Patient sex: F
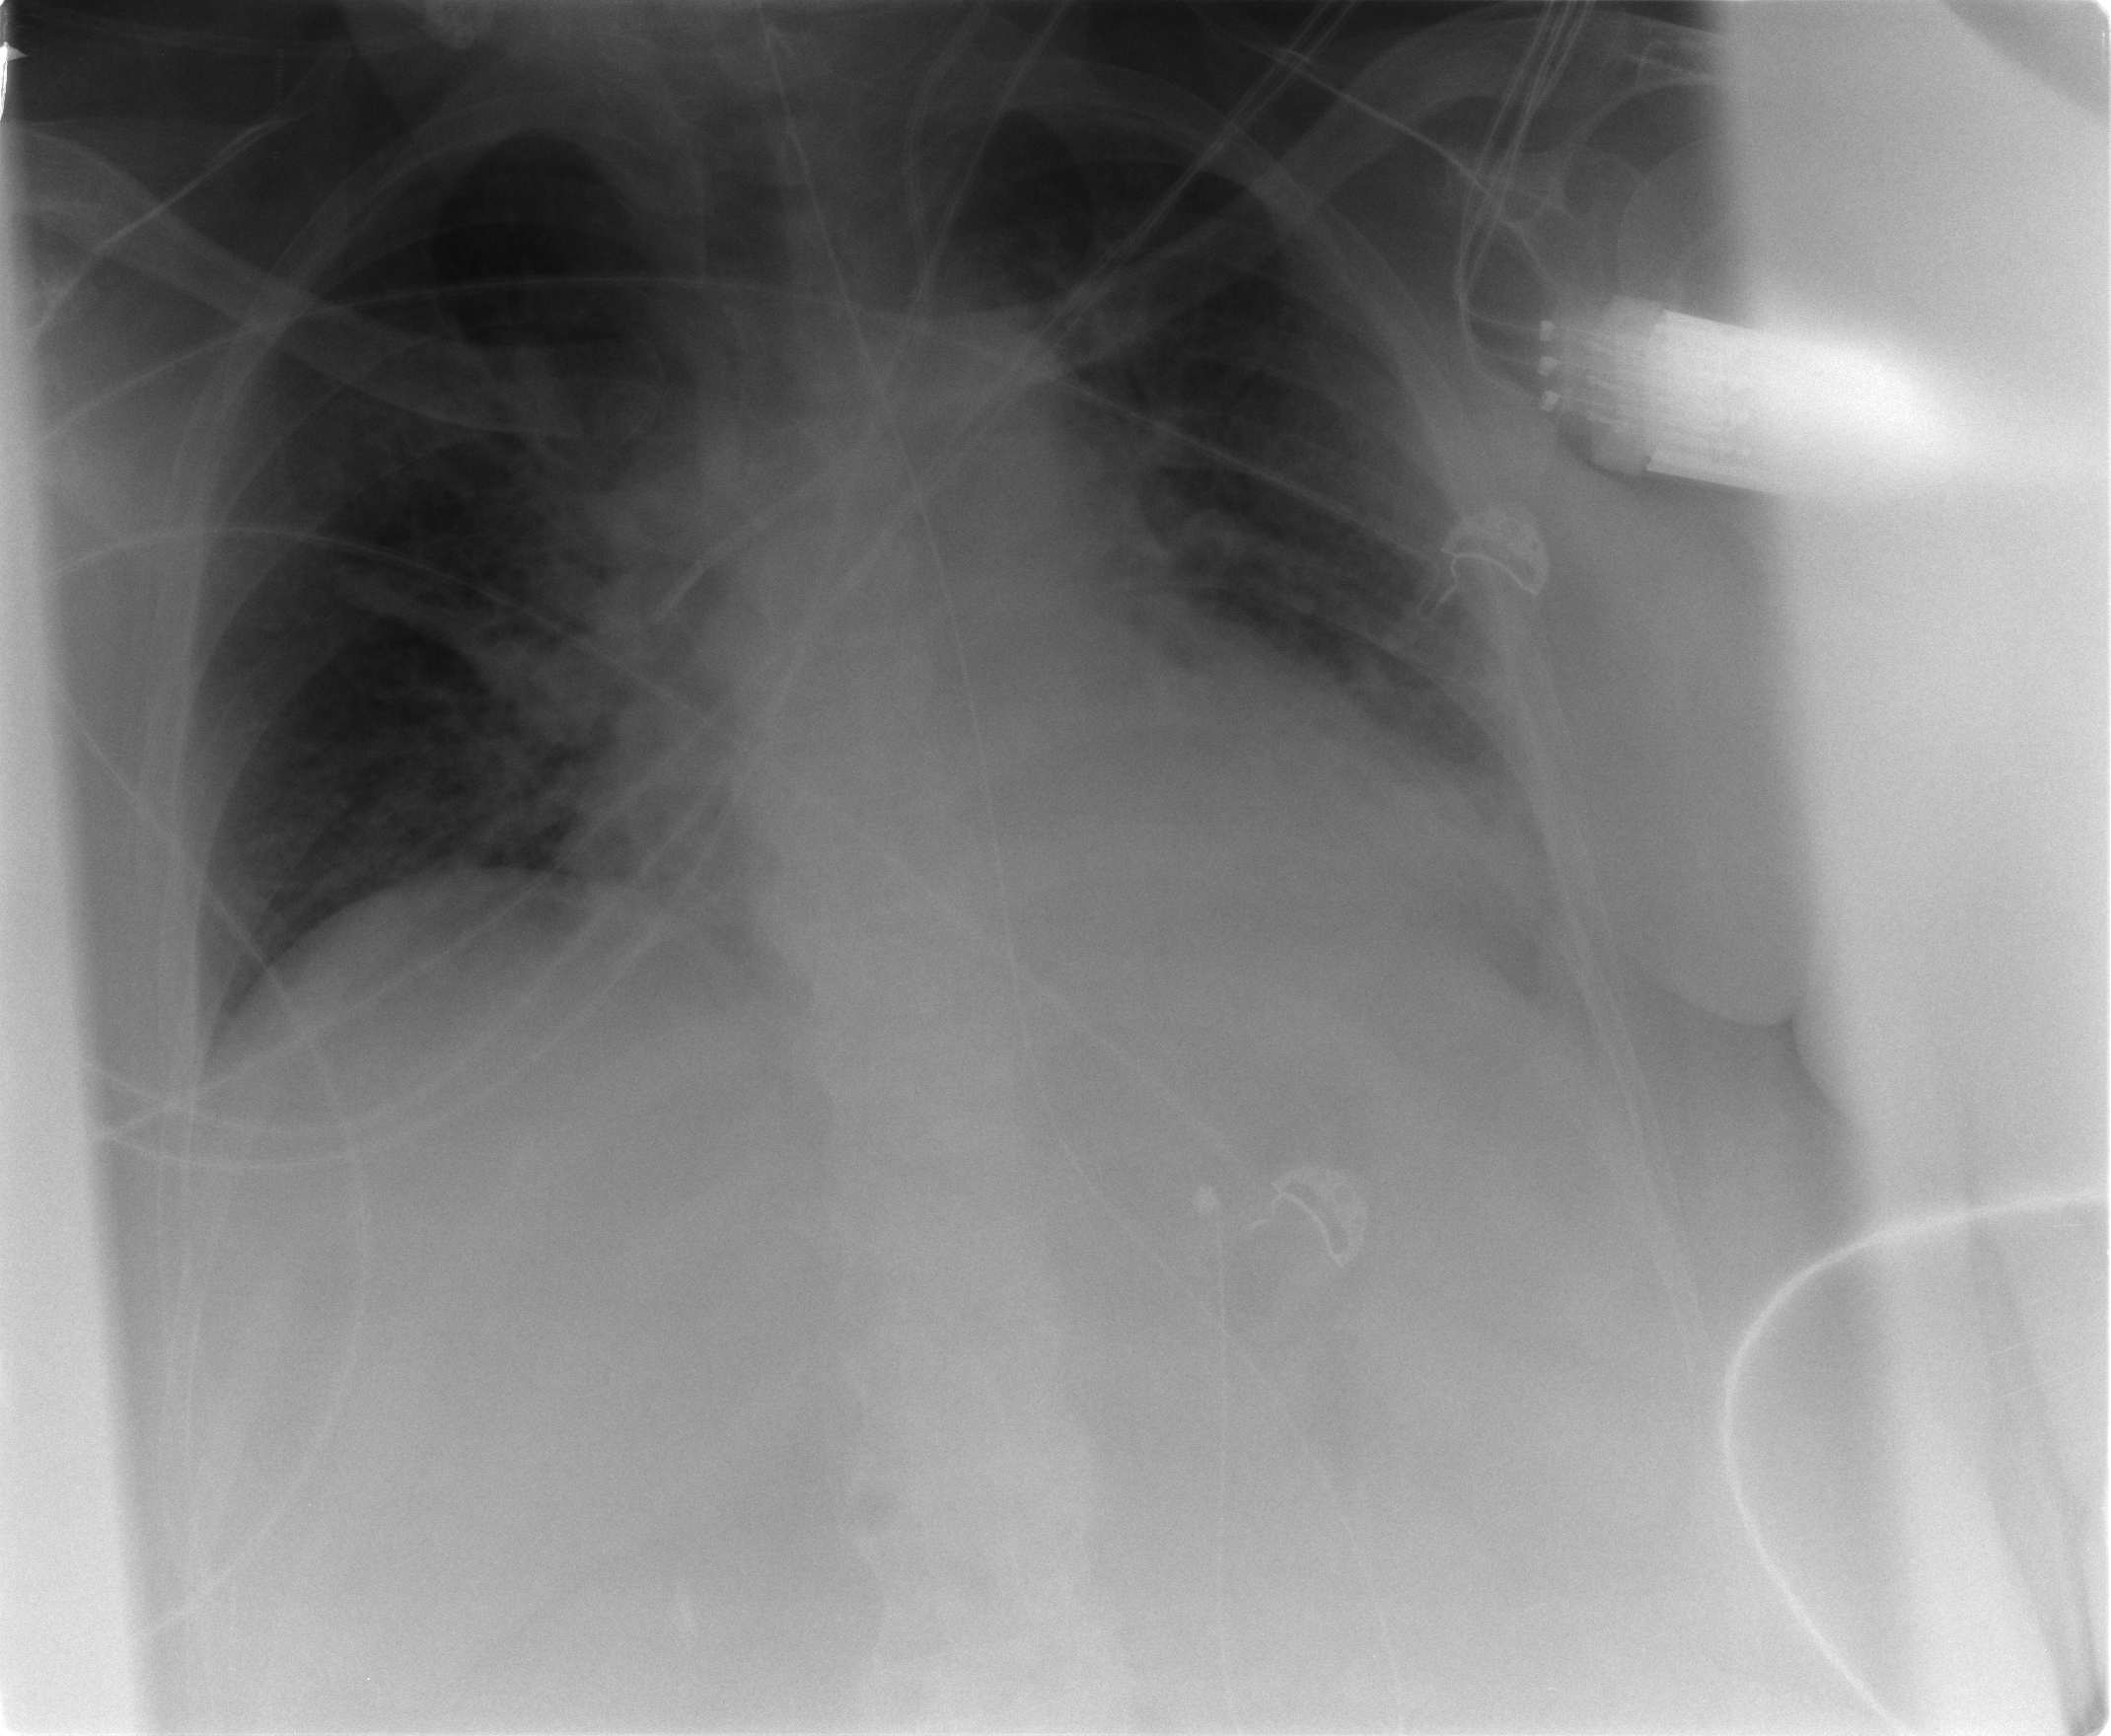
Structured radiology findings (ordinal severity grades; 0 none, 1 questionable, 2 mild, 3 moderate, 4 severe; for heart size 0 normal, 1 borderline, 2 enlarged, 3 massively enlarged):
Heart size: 1
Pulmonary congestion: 2
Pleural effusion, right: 2
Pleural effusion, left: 2
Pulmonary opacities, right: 2
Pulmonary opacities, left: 1
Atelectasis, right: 2
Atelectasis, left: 2